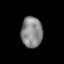
Tissue: lung
Cell type: Epithelial cells
Senescence score: 0.2037
Nuclear area (px): 641
Mean DAPI intensity: 135.622